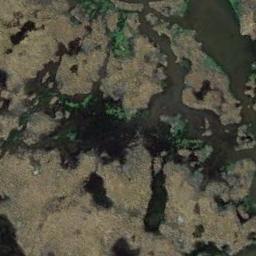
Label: wetland